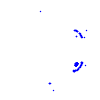
Particle: pion